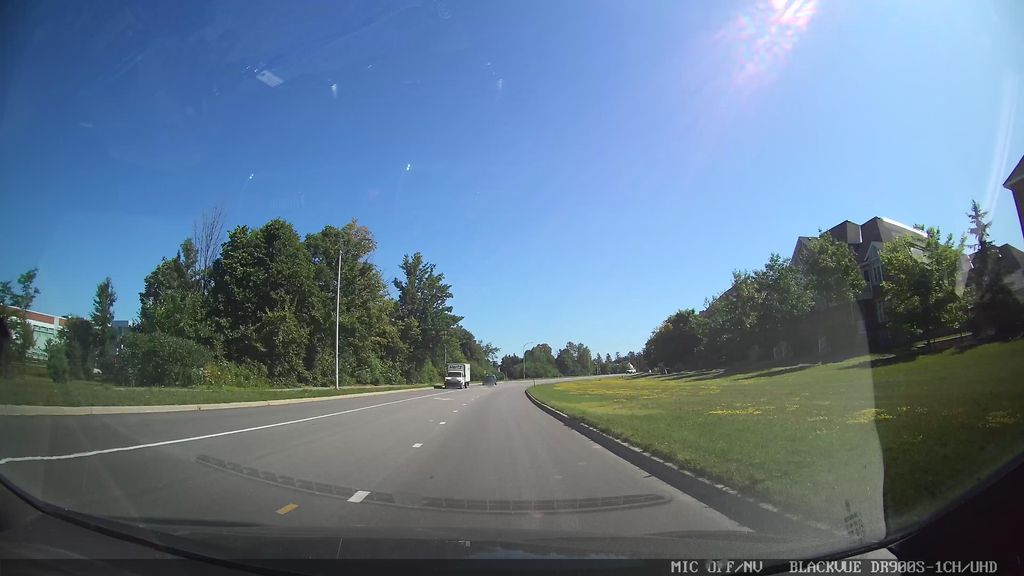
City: ottawa-gatineau